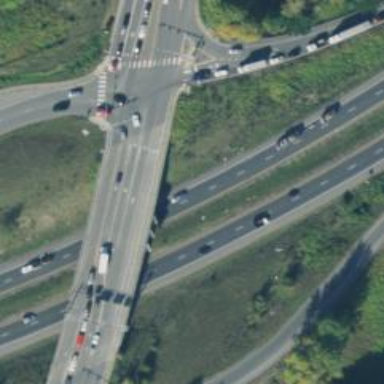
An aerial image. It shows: Primary highway crossing over bridge.